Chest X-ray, AP view. Patient: 44 years old, sex M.
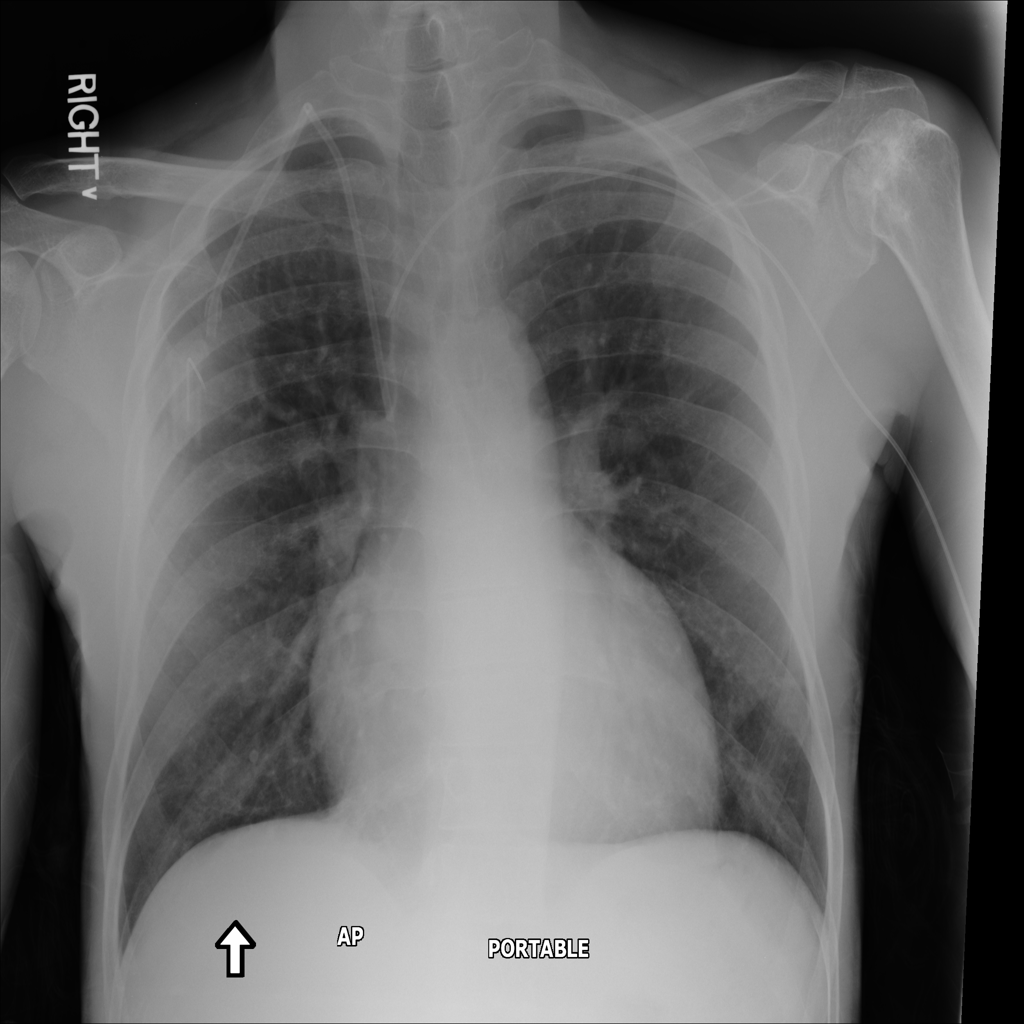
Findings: No Finding